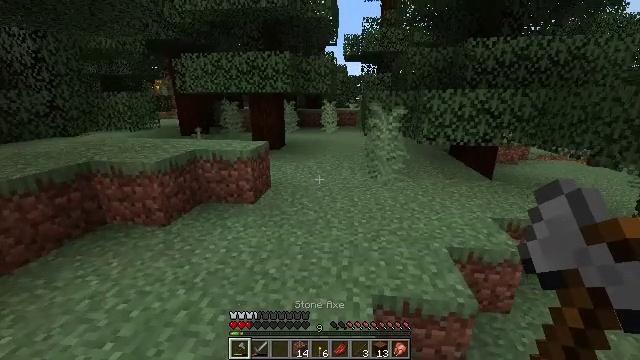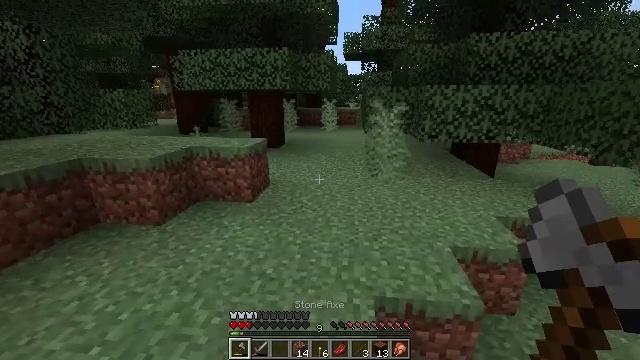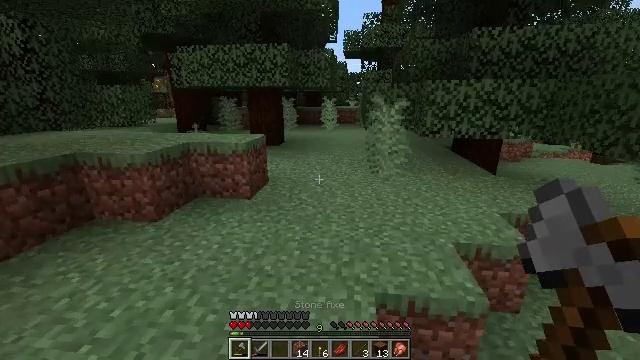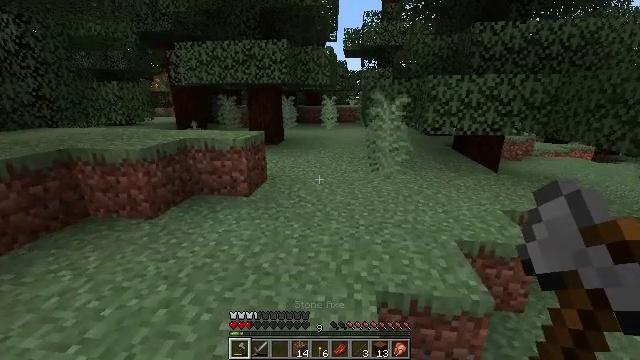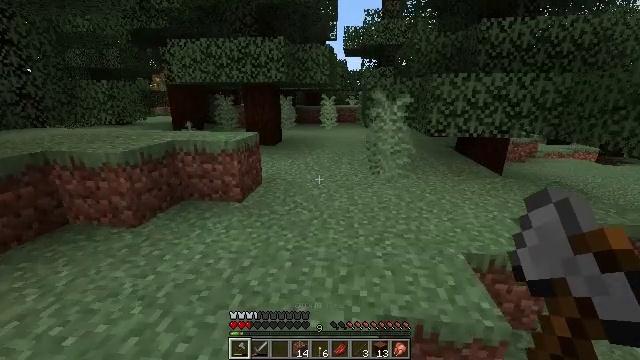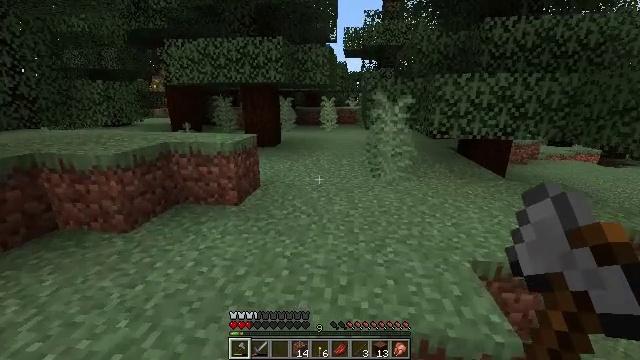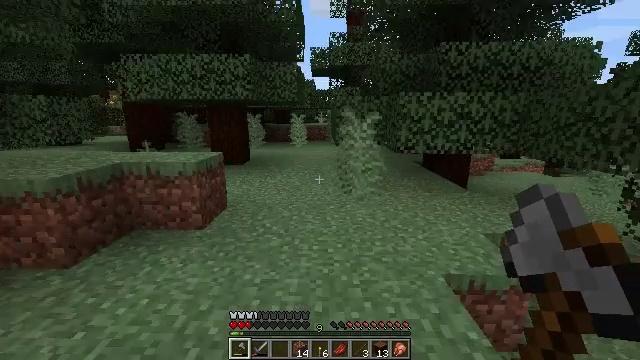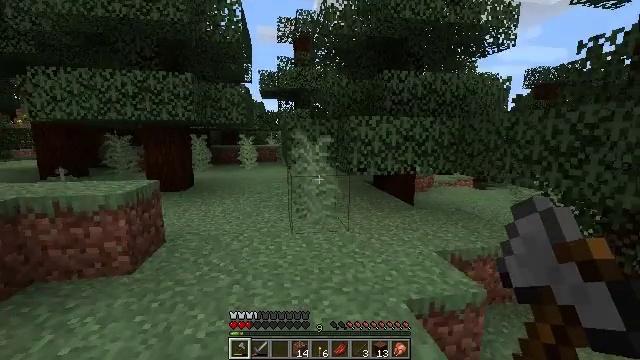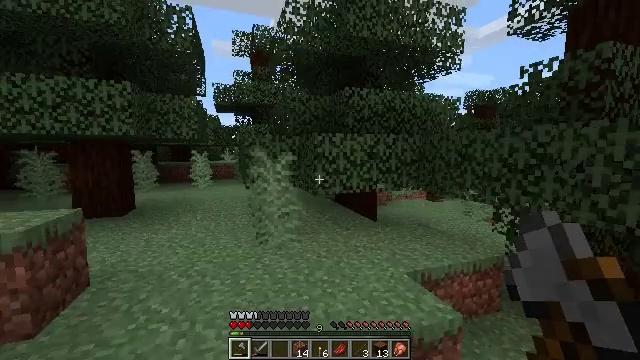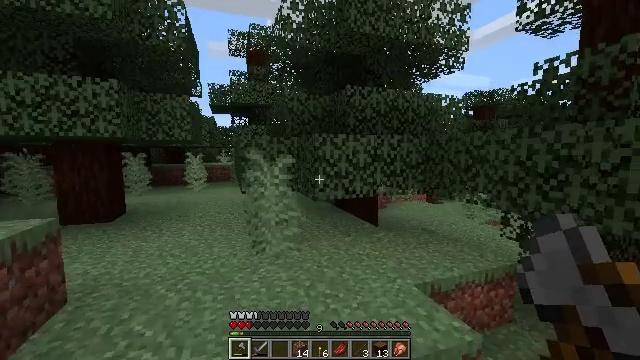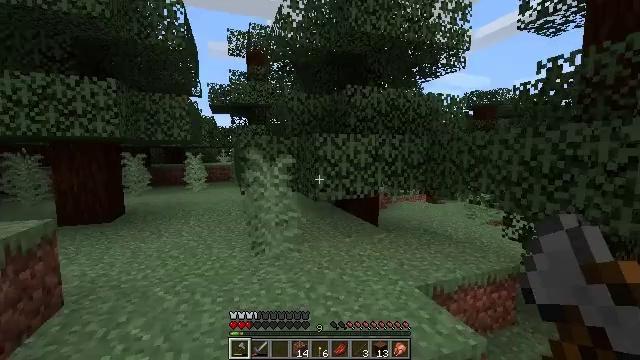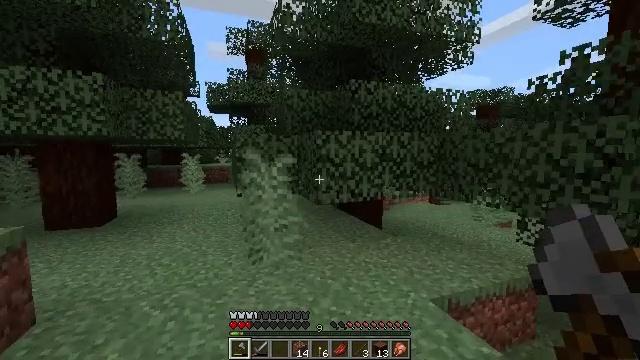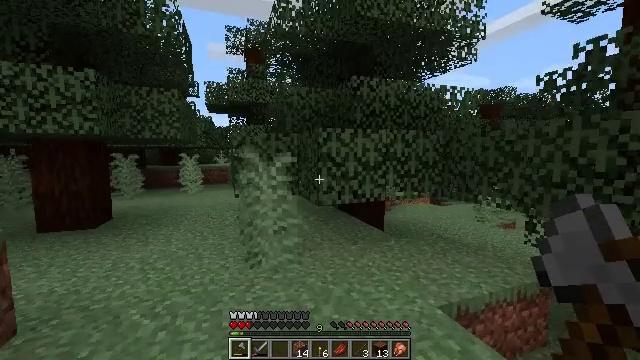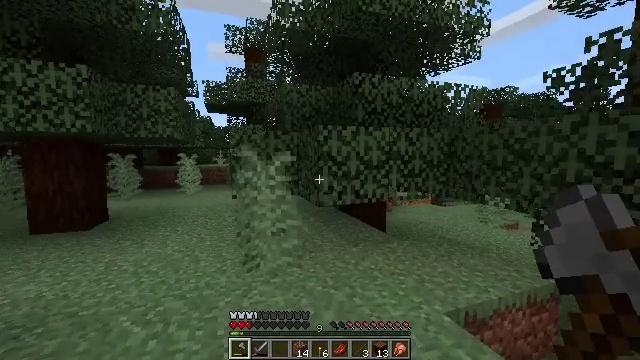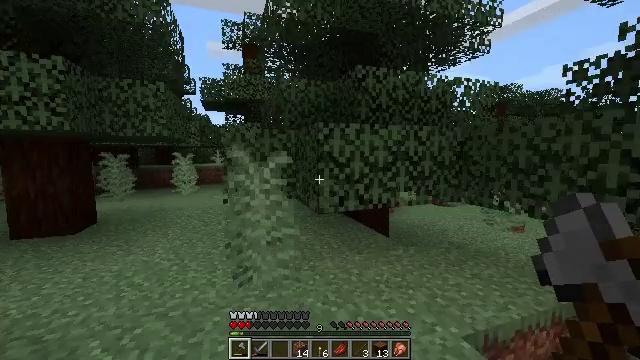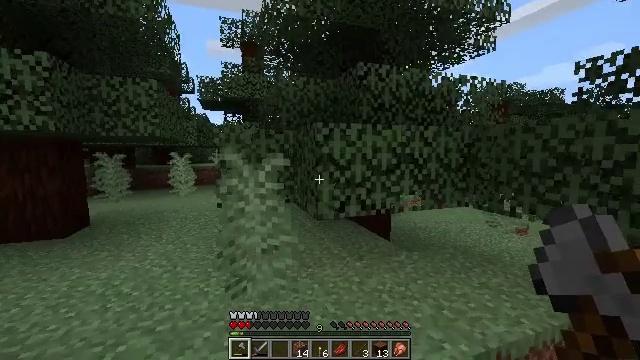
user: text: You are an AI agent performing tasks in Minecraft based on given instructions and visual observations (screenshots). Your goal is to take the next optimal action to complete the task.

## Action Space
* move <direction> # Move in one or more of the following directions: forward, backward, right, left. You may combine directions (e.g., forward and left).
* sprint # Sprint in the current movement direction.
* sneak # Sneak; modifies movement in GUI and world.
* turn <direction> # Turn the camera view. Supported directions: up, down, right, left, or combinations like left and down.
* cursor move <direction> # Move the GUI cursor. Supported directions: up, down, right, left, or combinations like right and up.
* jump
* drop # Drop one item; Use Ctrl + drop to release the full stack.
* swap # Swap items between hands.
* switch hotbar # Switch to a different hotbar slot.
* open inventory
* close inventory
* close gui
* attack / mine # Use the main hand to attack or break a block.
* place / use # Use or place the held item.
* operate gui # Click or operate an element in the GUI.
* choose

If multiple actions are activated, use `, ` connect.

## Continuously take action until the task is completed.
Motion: motion action
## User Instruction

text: Gather spruce leaves to collect foliage.
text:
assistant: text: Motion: move forward
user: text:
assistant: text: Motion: move forward
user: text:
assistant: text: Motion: move forward
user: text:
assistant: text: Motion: move forward
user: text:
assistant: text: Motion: move forward
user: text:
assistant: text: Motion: move forward, turn right and up
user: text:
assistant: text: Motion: move forward, turn right and up
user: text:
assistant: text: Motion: move forward, turn right and up
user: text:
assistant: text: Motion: move forward
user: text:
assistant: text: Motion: move forward
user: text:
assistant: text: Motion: move forward
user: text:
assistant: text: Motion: move forward
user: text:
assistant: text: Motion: move forward
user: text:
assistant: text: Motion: move forward
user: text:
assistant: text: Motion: move forward
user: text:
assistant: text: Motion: move forward
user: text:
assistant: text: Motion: move forward
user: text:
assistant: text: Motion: move forward, turn left
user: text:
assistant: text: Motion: move forward, turn left
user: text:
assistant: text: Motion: move forward
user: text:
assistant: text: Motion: move forward and move left, turn left
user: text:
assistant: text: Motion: move forward and move left, turn right and up
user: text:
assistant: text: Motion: move forward and move left
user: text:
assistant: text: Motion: move forward and move left
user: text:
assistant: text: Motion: move forward
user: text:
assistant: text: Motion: move forward
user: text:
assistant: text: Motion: move forward
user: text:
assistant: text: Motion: move forward
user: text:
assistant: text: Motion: move forward, turn left and down
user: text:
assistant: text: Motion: move forward, turn left, switch to hotbar 5